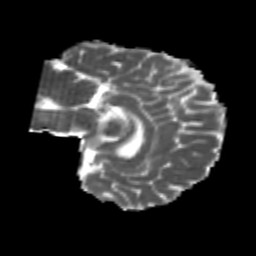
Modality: MD
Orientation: sagittal
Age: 20
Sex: female
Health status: healthy
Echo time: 0.074 s